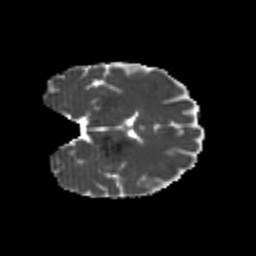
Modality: MD
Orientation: coronal
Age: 23
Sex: female
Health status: healthy
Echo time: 0.074 s